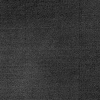
Atmospheric dust classification: dusty